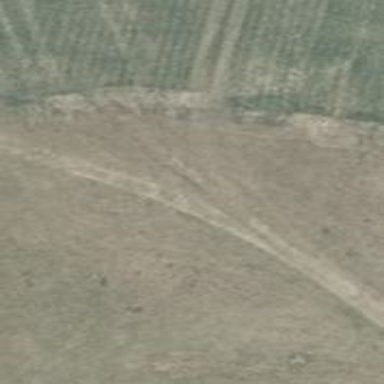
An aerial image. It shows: Track with ground surface of grade 4.